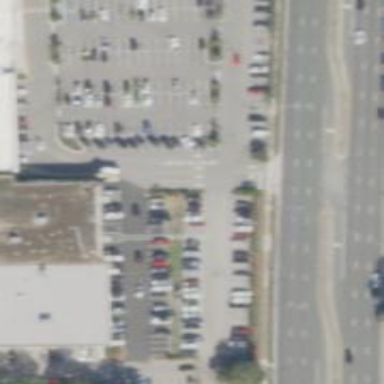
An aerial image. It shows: Parking space is available.